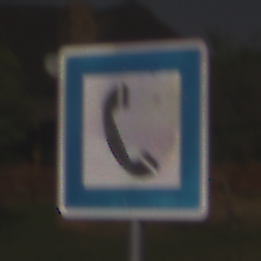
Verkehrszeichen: Fernsprecher
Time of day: Night
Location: Outdoor (Nature)
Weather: Clear
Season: NotSpecified
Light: Natural